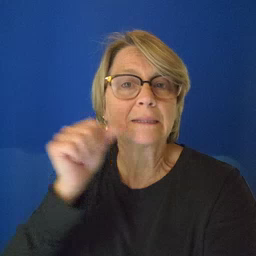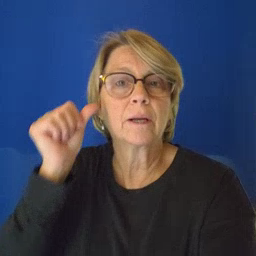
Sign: yesterday